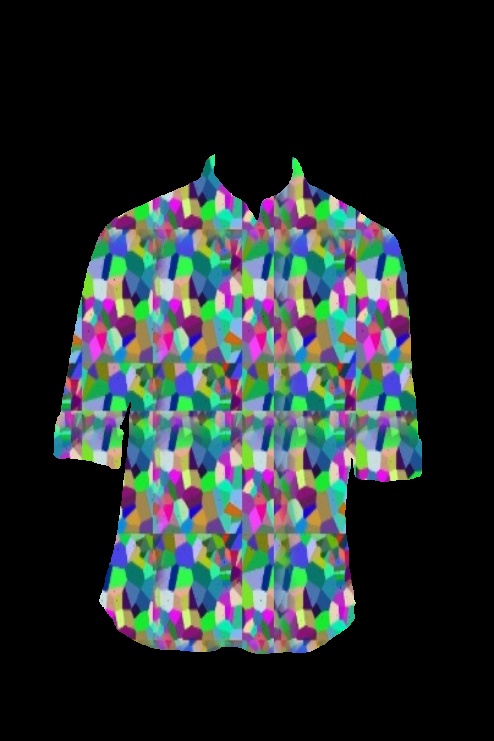
multi dot print button up tee